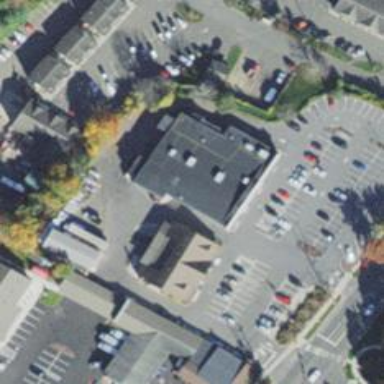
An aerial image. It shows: Building that houses fitness center.